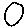
Label: circle